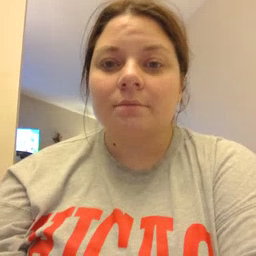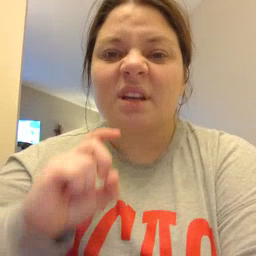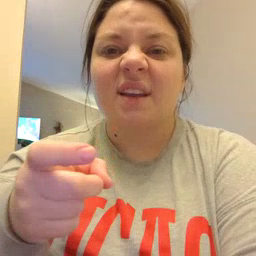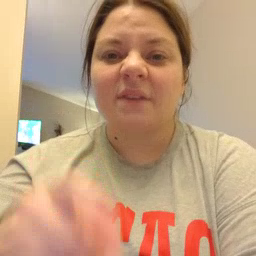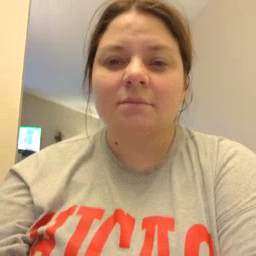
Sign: gift